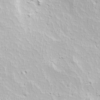
Label: not_dusty